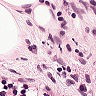
Metastatic tissue present: no